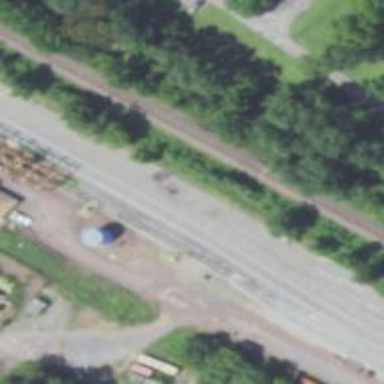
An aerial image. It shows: Railway siding with rails.